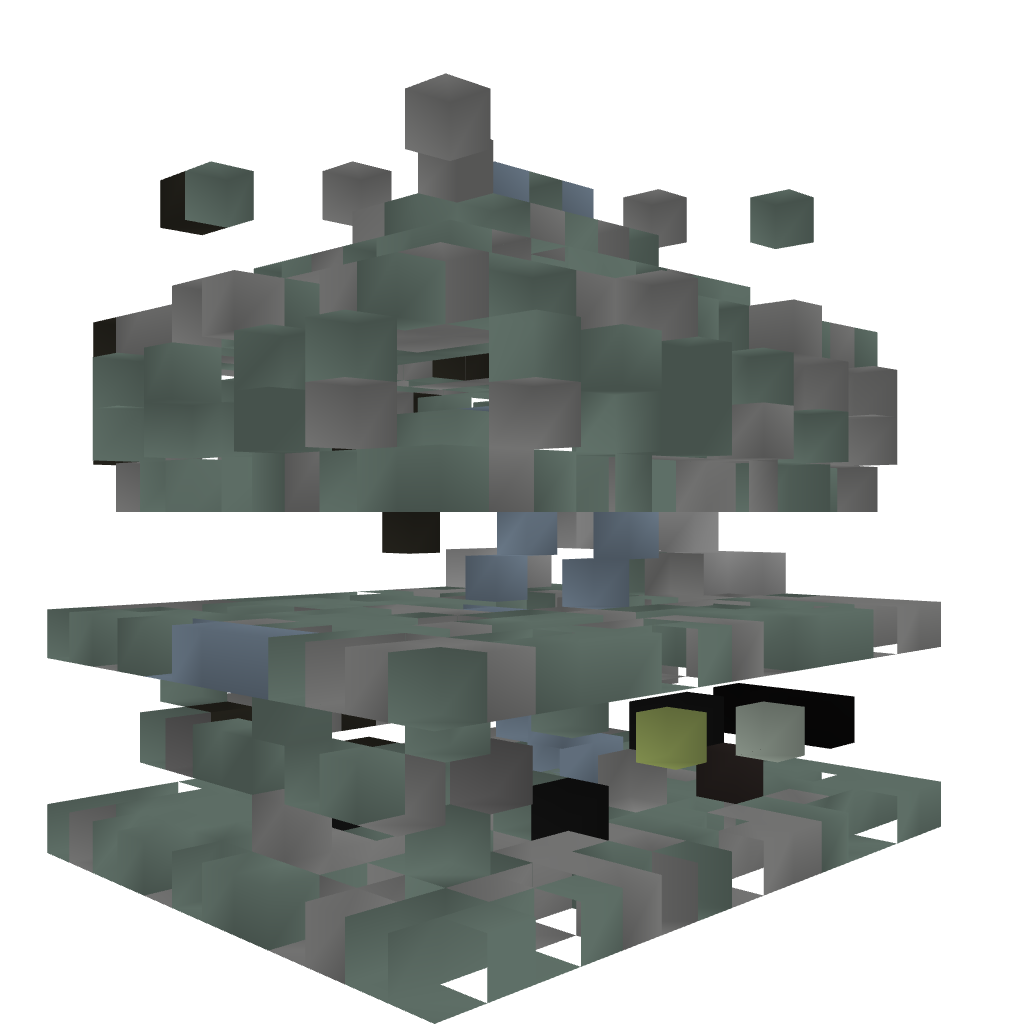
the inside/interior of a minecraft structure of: Default Jungle Temple